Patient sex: M
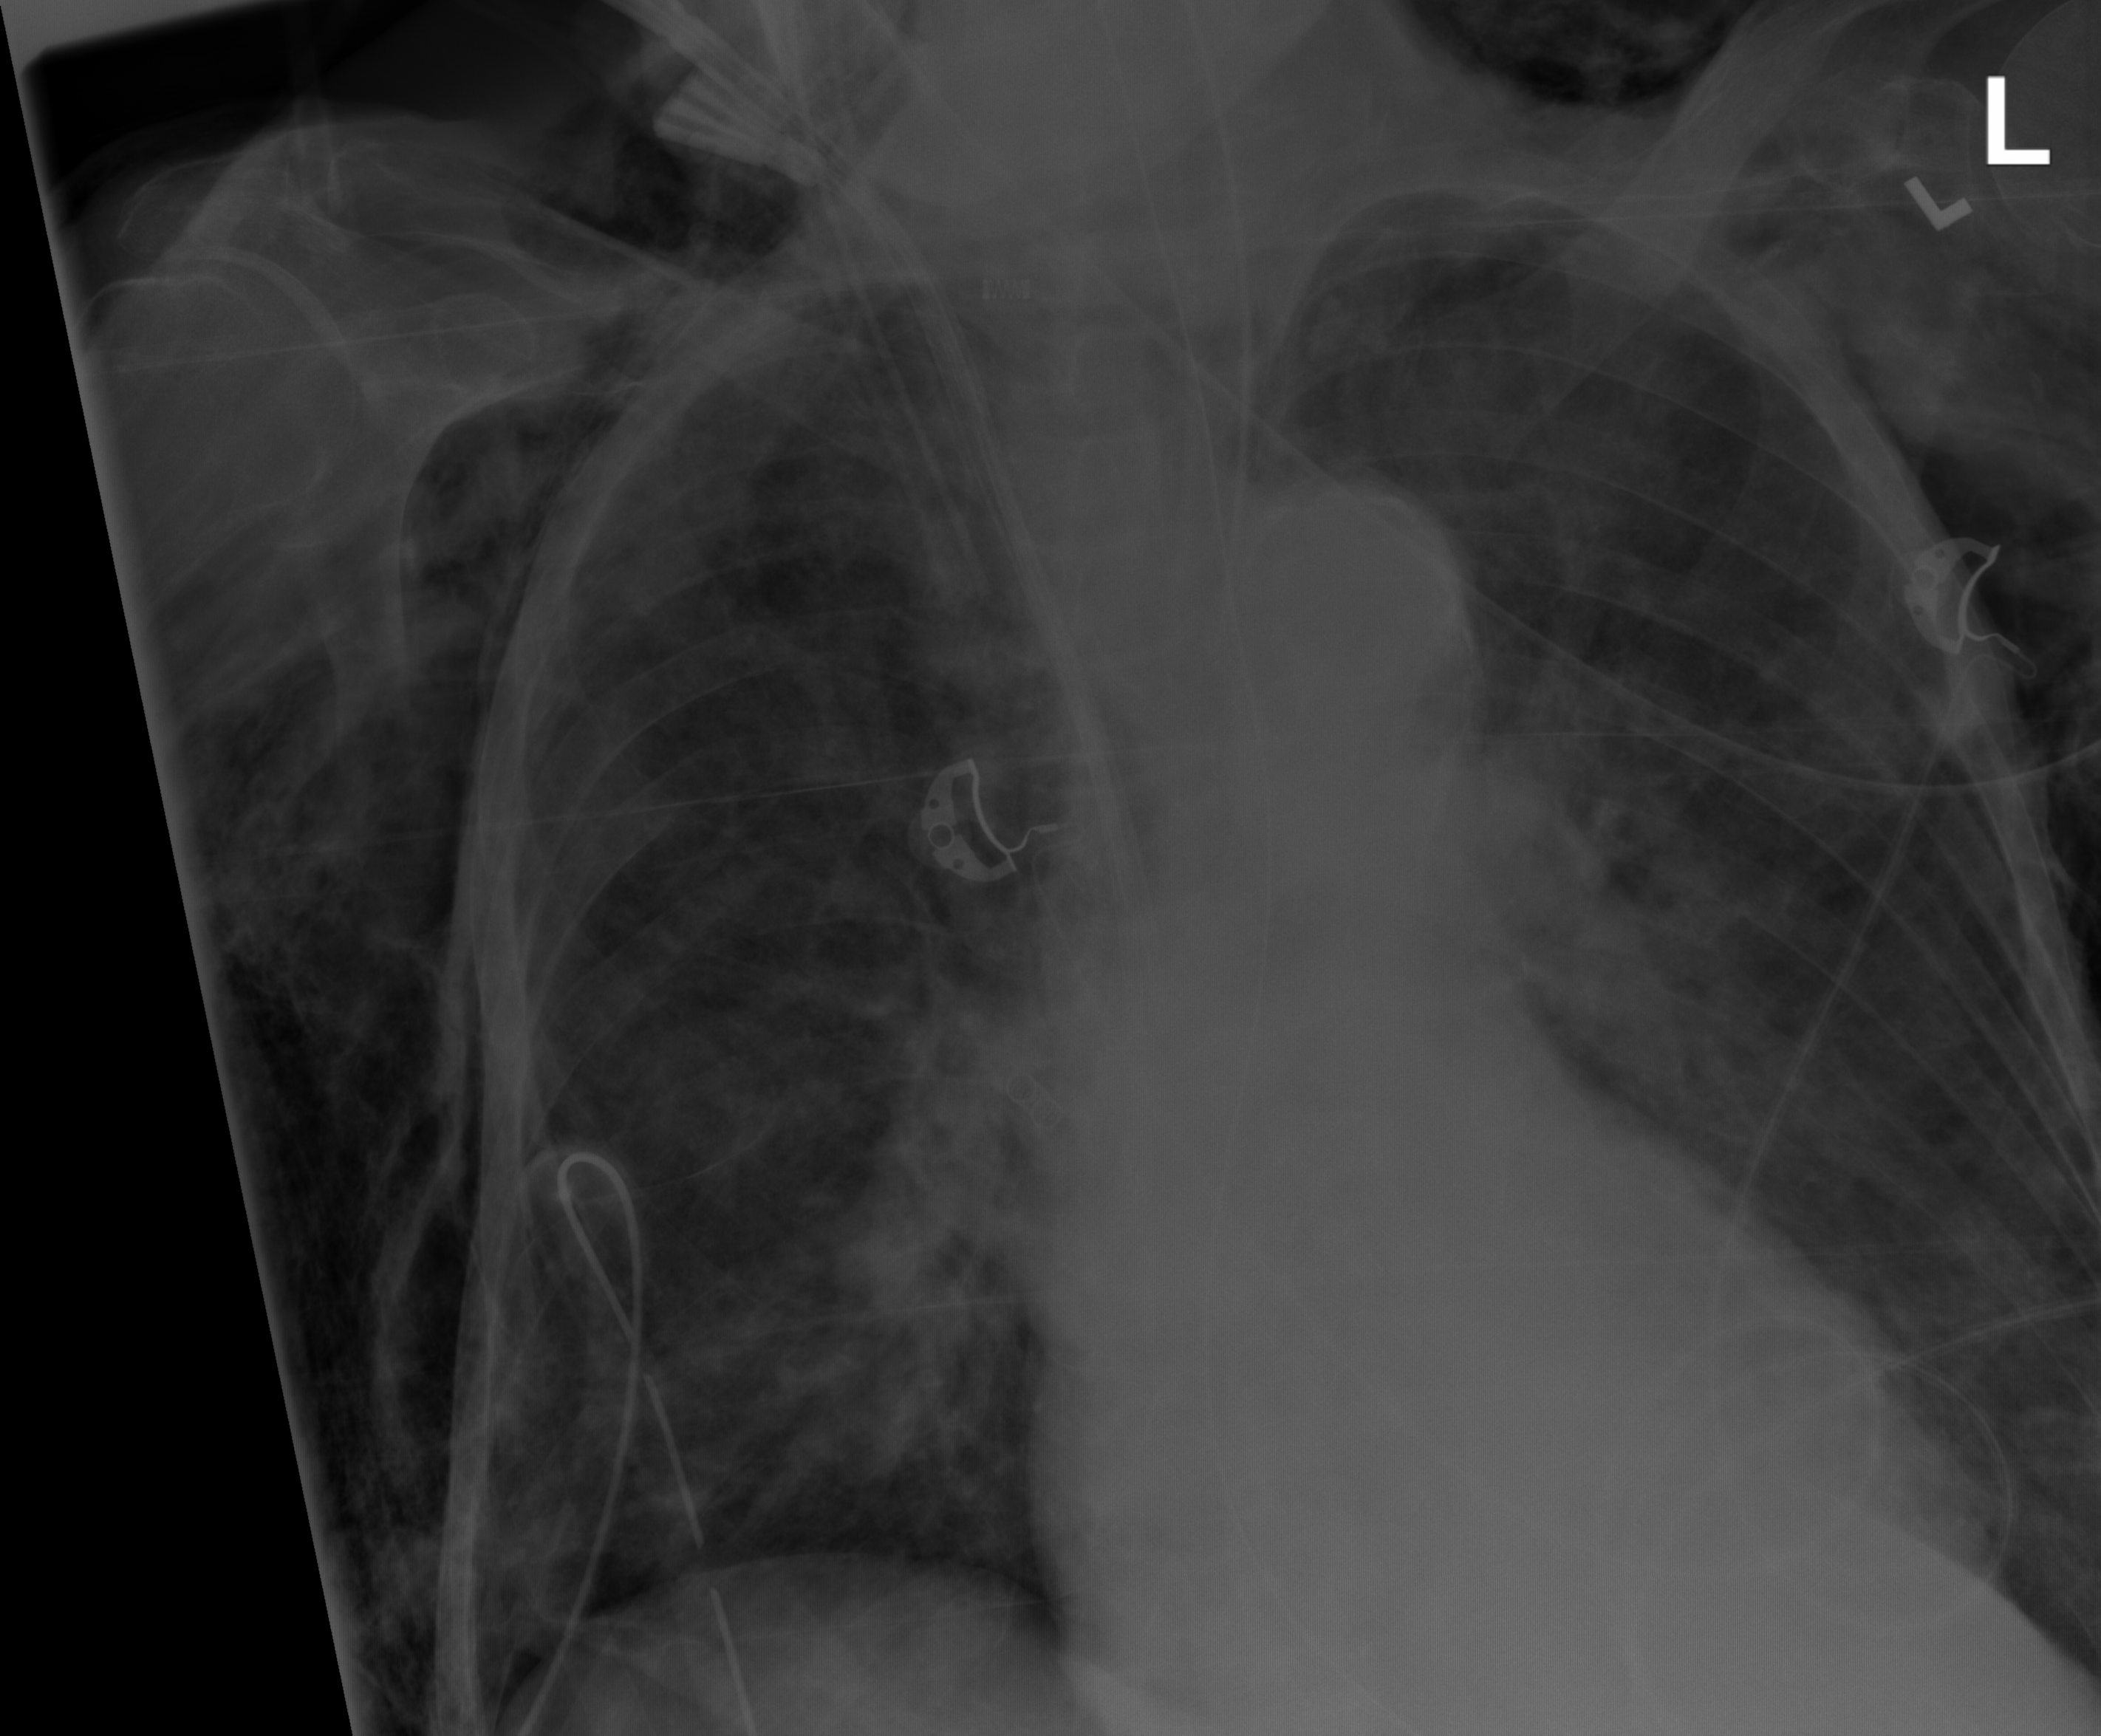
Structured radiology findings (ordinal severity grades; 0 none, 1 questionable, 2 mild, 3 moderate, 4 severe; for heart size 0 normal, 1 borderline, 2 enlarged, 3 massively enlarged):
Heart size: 0
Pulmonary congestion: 2
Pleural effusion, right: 0
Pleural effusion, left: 0
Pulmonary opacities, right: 2
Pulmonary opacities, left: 2
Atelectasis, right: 0
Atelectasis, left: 0